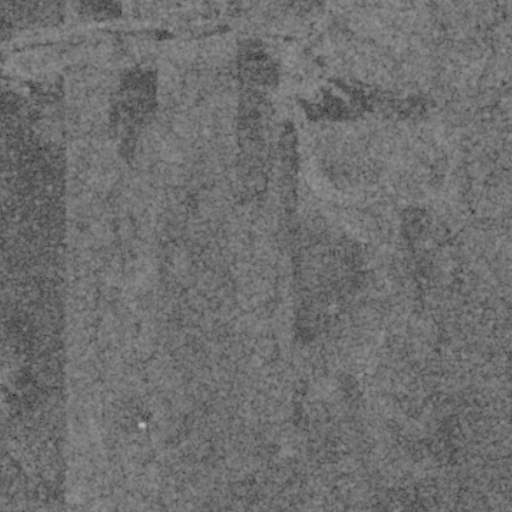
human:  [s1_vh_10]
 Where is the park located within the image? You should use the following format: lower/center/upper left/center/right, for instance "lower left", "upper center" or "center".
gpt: The park is located in the upper left of the image.
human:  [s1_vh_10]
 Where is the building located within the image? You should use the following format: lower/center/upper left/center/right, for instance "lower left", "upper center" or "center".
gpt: There is no building in the image.

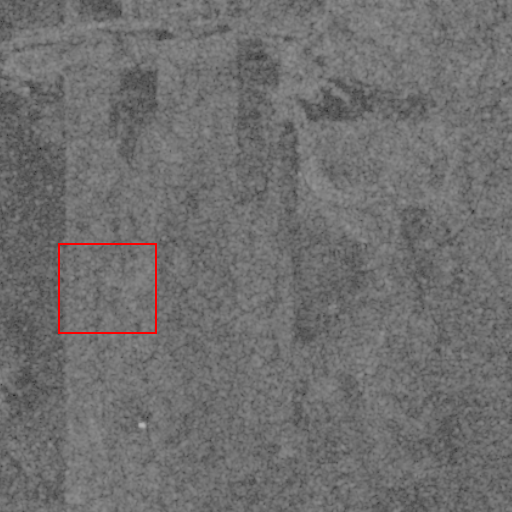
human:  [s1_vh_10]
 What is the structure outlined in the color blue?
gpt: There is no blue outline.
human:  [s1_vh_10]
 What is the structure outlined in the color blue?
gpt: There is no structure outlined in blue.